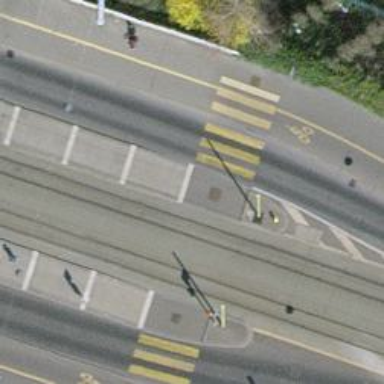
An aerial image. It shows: Marked crossing on asphalt footway.